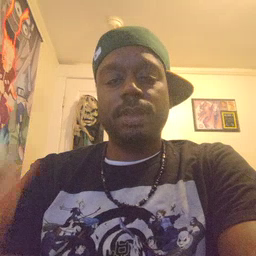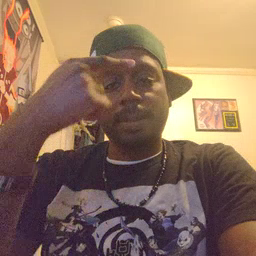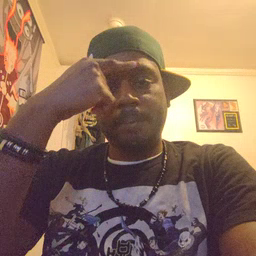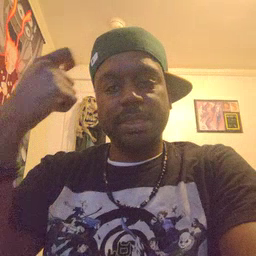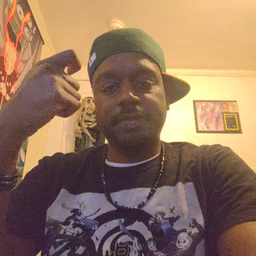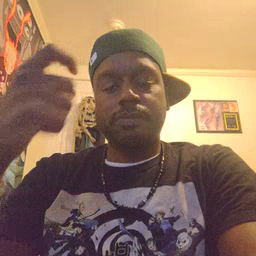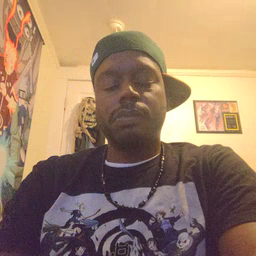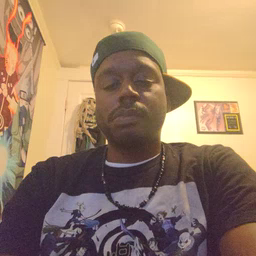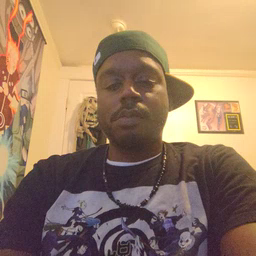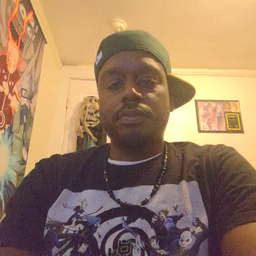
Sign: because